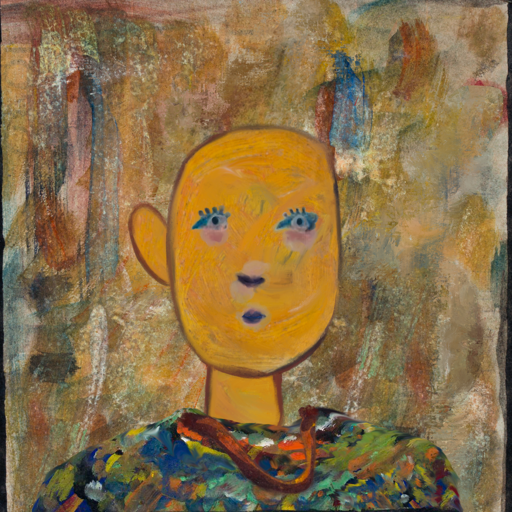
Background: Pipe, Head And Neck Front: After_Raid, Face Front: Hill_Girl, Bust: An_Impression, Hair Front: Blank, Head Accessory: Blank, Second Necklace: Comrade, Necklace: Blank, Baby: Blank